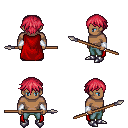
a pixel art fantasy rpg character, male body template, human, dark skin, red cape, teal pants, ruby red short bangs hairstyle, white cloth bracers, metal boots, spear, four views (front, back, left, right), 2x2 character sprite sheet, small pixel art, hard edges, no anti-aliasing